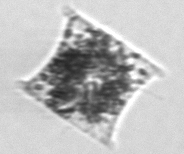
Label: Hemiaulus_membranaceus